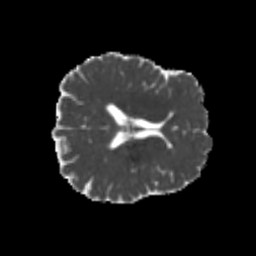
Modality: MD
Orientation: axial
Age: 26
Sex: male
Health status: healthy
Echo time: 0.074 s